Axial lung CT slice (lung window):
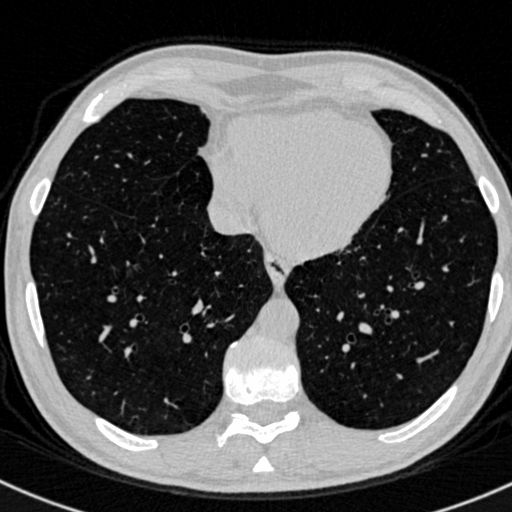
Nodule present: no